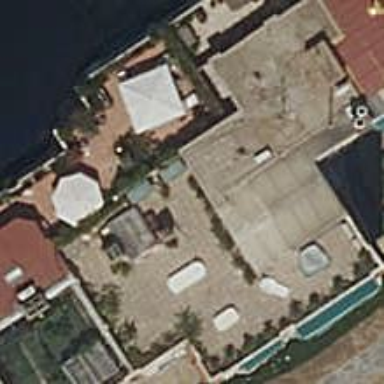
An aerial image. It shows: Building dedicated to swimming activities.